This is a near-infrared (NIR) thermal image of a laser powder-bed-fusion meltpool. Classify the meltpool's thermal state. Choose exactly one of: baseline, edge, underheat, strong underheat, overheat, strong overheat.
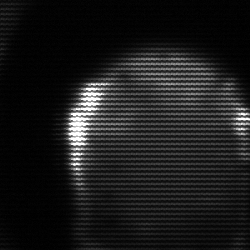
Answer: baseline